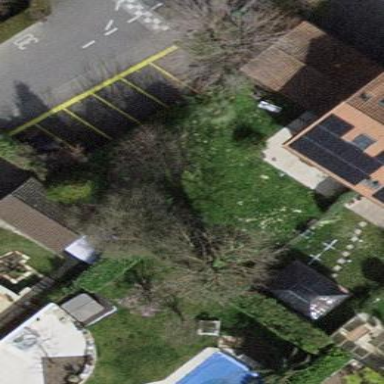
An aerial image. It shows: Garden surrounded by fence.